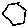
Label: hexagon